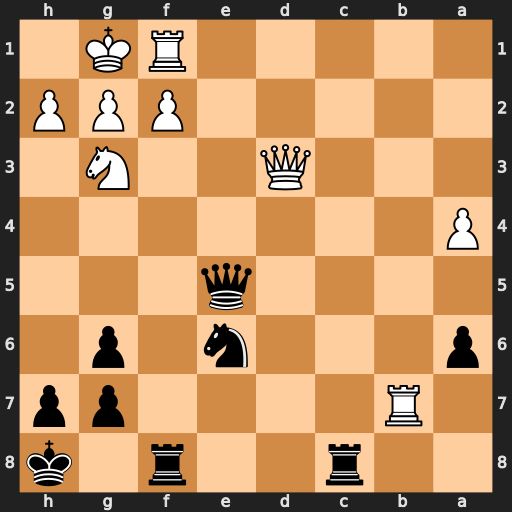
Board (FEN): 2r2r1k/1R4pp/p3n1p1/4q3/P7/3Q2N1/5PPP/5RK1
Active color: b
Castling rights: -
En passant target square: -
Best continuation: Nc5 Qb1 Nxb7